Question: '''
<!DOCTYPE html>
<html>
<head>
<meta charset="UTF-8">
<title>MyApp</title>
<link rel="stylesheet" href="https://maxcdn.bootstrapcdn.com/bootstrap/latest/css/bootstrap.min.css">
<link rel="stylesheet" href="https://maxcdn.bootstrapcdn.com/font-awesome/4.6.1/css/font-awesome.min.css">
<link href='https://fonts.googleapis.com/css?family=Lato' rel='stylesheet' type='text/css'>
<link rel="stylesheet" type="text/css" href="app.css">
</head>
<body>
<section class="sect-break" id="home-top-container">
<div class="cell-display">
<div class="title divInside"><h1>WELCOME!</h1></div>
<div class="divInside" id="tagline"><h2><i>tagline</i></h2></div>
<div class="divInside"><h1>WHAT?</h1></div>
<div class="divInside"><h2><p>Part 1
<p>Part 2
<p>Part 3</p></h2></div>
</div>
</section>
<section id="problem">
<div class="title"><h1>WHY?</h1></div>
<div class="container problem-top-level">
<div class="row">
<div class="col-xs-10 col-xs-offset-1 flex j-c-s-between a-i-center">
<div class="problem-container">
<div class="flex j-c-center a-i-center"><div class="problem-circle flex j-c-center a-i-center"><i class="fa fa-4x fa-group"></i></div></div>
<h3>Problem!</h3>
<p>Reason</p>
</div>
<div class="problem-container">
<div class="flex j-c-center a-i-center"><div class="problem-circle flex j-c-center a-i-center"><i class="fa fa-4x fa-ticket"></i></div></div>
<h3>Problem!</h3>
<p>Reason</p>
</div>
</div>
</div>
</div>
</section>
<section id="solution-header" class="sect-break flex a-i-center">
<div class="m-l-lg title"><h1>Solution</h1></div>
</section>
<section id="solution">
<div class="container problem-top-level">
<div class="row">
<div class="col-xs-10 col-xs-offset-1 flex j-c-s-between a-i-center">
<div class="problem-container">
<div class="flex j-c-center a-i-center"><div class="solution-circle flex j-c-center a-i-center"><i class="fa fa-4x fa-glass"></i></div></div>
<h3>Solution</h3>
<p>Reason</p>
</div>
<div class="problem-container">
<div class="flex j-c-center a-i-center"><div class="solution-circle flex j-c-center a-i-center"><i class="fa fa-4x fa-home"></i></div></div>
<h3>Solution</h3>
<p>Reason</p>
</div>
<div class="problem-container">
<div class="flex j-c-center a-i-center"><div class="solution-circle flex j-c-center a-i-center"><i class="fa fa-4x fa-percent"></i></div></div>
<h3>Solution</h3>
<p>Reason</p>
</div>
</div>
</div>
</section>
<section id="contact" class="sect-break">
<h1>Interested? <a href="email.address">Contact us</a></h1>
</section>
<script type="text/javascript" src="bundle.js" charset="utf-8"></script>
</body>
</html>
'''
This is my head in my HTML and when I inspect the page with Chrome's inspection tools, I see '<style>' tags that hold most of my CSS, but the 'id' I have modified to 'height: 100vh' and in the '<style>' tags, it's 'height: 300px'. I cannot for the life of me figure out where this is coming from and what is overriding me. Any ideas?
This is how I define '#problem' in app.css:
'''
#problem {
background-color: #0eaca7;
height: 100vh;
}
'''
And I do not have any inline '<style>' tags at all. When the page is loaded client-side, '<style>' tags appear in the head, perhaps generated by loading the CSS stylesheets? I'm new to web dev so I'm not actually sure where they come from.
This is what Chrome shows in inspection:

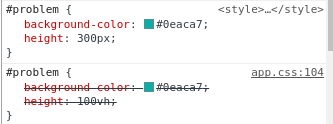
Answer: You need to use a selector with a higher specificity.
<URL>
Like this:
'''
body > section#problem {
background-color: #0eaca7;
height: 100vh;
}
'''